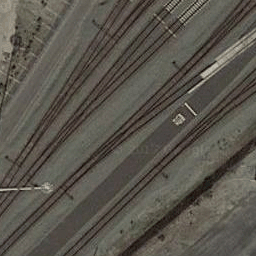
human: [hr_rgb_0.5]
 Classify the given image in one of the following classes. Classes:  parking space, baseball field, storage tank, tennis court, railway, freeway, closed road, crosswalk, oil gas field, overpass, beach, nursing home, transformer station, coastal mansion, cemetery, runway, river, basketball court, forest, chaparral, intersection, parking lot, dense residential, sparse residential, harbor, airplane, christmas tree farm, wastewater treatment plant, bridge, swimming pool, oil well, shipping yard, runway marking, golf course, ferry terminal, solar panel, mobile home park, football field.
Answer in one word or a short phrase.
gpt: railway